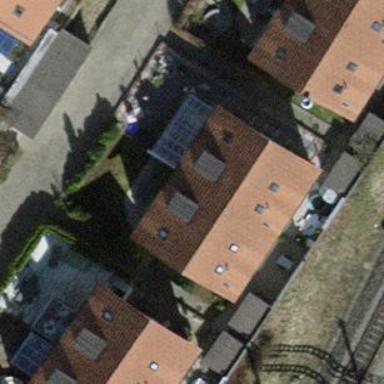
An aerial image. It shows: Semi-detached house.